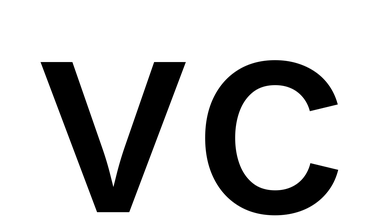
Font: Inter_Medium